Interaction volume radius: 5 \u00c5
Interaction volume height: 25 \u00c5
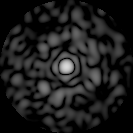
Disorder parameter: 0.839